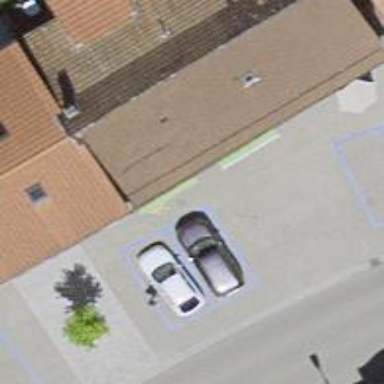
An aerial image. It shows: Kiosk.